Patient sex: M
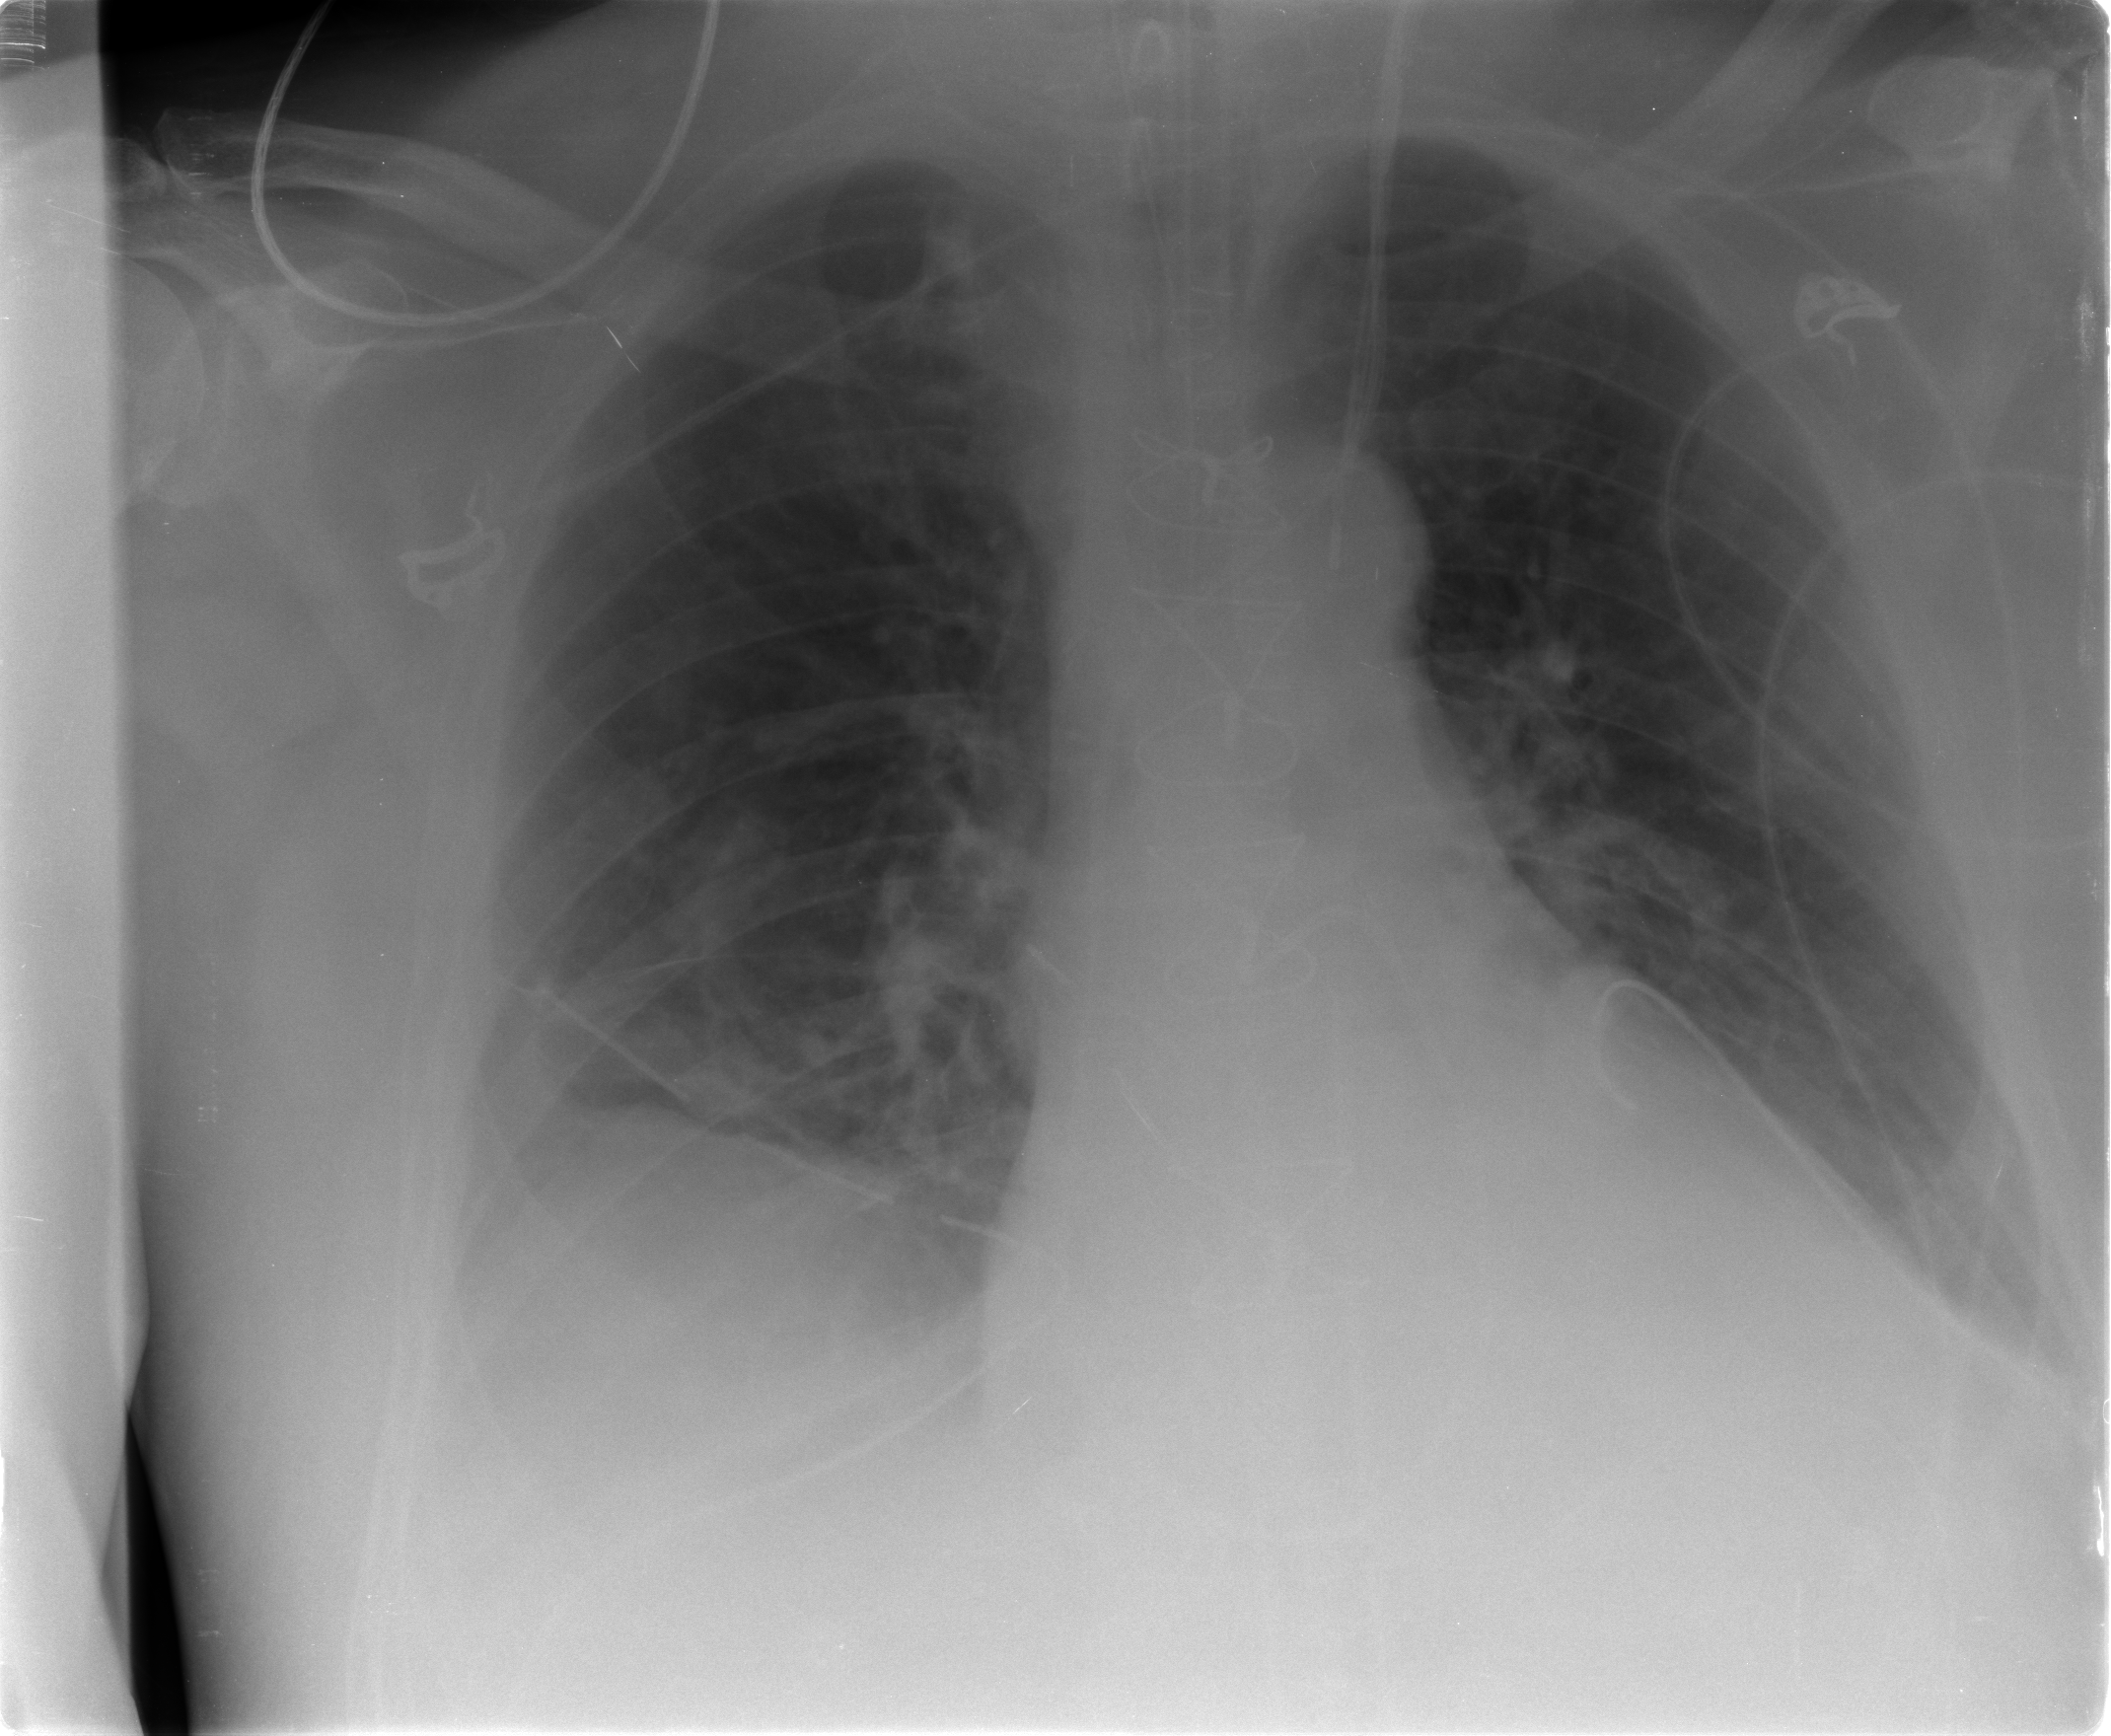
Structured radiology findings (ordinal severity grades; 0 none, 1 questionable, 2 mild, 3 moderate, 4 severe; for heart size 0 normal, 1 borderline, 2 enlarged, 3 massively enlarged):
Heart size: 1
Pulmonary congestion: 2
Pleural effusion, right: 3
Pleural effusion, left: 2
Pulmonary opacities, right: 0
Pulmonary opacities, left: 0
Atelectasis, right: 3
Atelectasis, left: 2